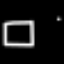
Label: square